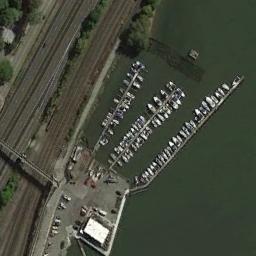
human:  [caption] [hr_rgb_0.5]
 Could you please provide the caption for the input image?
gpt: Many yachts moored neatly on the sea next to the harbor next to the road and parking lot .

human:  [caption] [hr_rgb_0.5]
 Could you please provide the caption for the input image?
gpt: A white building is beside the harbor .

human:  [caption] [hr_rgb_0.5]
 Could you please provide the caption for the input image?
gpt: The harbor has lots of neatly docked boats and some freeways are next to the harbor .

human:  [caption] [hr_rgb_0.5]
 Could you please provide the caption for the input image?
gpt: There were many ships in the harbor .

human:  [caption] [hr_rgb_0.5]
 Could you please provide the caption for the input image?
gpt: There are some railways beside the harbor with many ships .